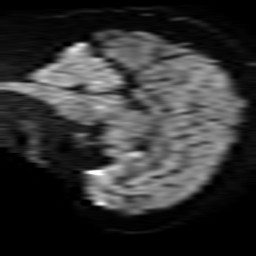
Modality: TRACE
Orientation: sagittal
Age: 35
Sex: male
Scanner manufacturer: philips
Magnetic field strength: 1.5 T
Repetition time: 3.957 s
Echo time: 0.09719 s